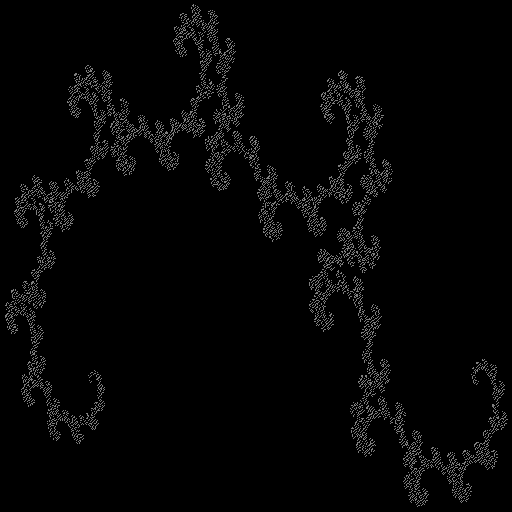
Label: gold_dragon